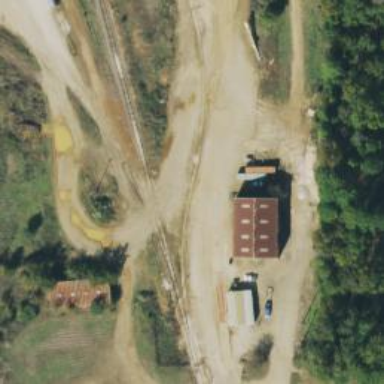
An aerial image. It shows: Railway level crossing.